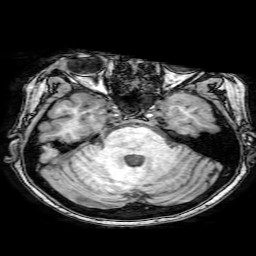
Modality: T1w
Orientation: coronal
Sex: female
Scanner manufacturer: philips
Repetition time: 0.008203 s
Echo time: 0.00378 s